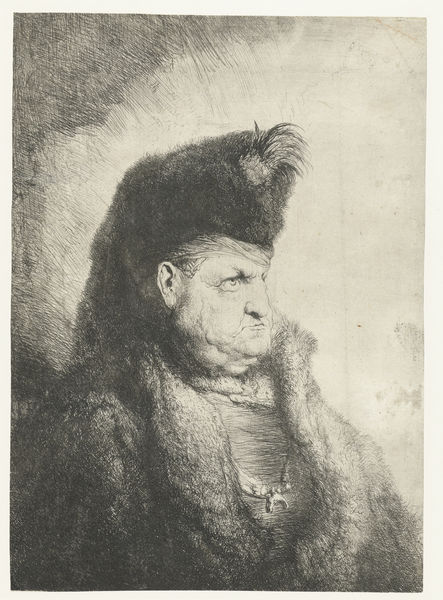
Titel: Borstbeeld van een oosterling met bontmuts
Künstler: Jan Lievens
Standort: Amsterdam
Institution: Rijksmuseum
Schlagwörter: homme, portrait, rides, vieille, coiffe, vieux, durer, grotesque, rembrandt, sévère, fourure, grincheux, usée